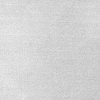
Atmospheric dust classification: dusty